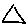
Label: triangle